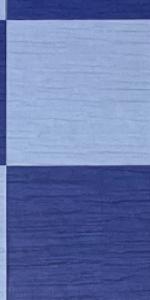
Label: Empty